Question: I have <URL> dataset.
My current R code:
'''
plot(dailyDataCenOF$cenInOFThroughput, type = "l", xaxt = "n", col = "blue",
main = "Throughput",
xlab = "Time",
ylab = "Throughput (Mbps)")
axis(side = 1, at = seq(1, 48, by = 2), labels = 0:23)
par(new = TRUE)
plot(dailyDataCenOF$cenOutOFThroughput, type = "l", xaxt = "n", col = "red",
axes = F, xlab = NA, ylab = NA)
'''
plots the following:

The result is what I want to have. Ideally I would like to have the actual time (date is not necessary) from the dataset as X axis labels. I only managed to have 0:23 representing the hours as my X axis labels. I tried to use:
'''
axis(side = 1, at = seq(2, 49, by = 2), labels = 0:23, col = "red")
'''
but the new labels overlap with the previous labels. Even the different color does not make it easy to read.
Of course I can use:
'''
axis(side = 3, at = seq(2, 49, by = 2), labels = 0:23, col = "red")
'''
but I the labels should be at the bottom.
Is there more optimal and/or effective solution for this problem?
Thank you.
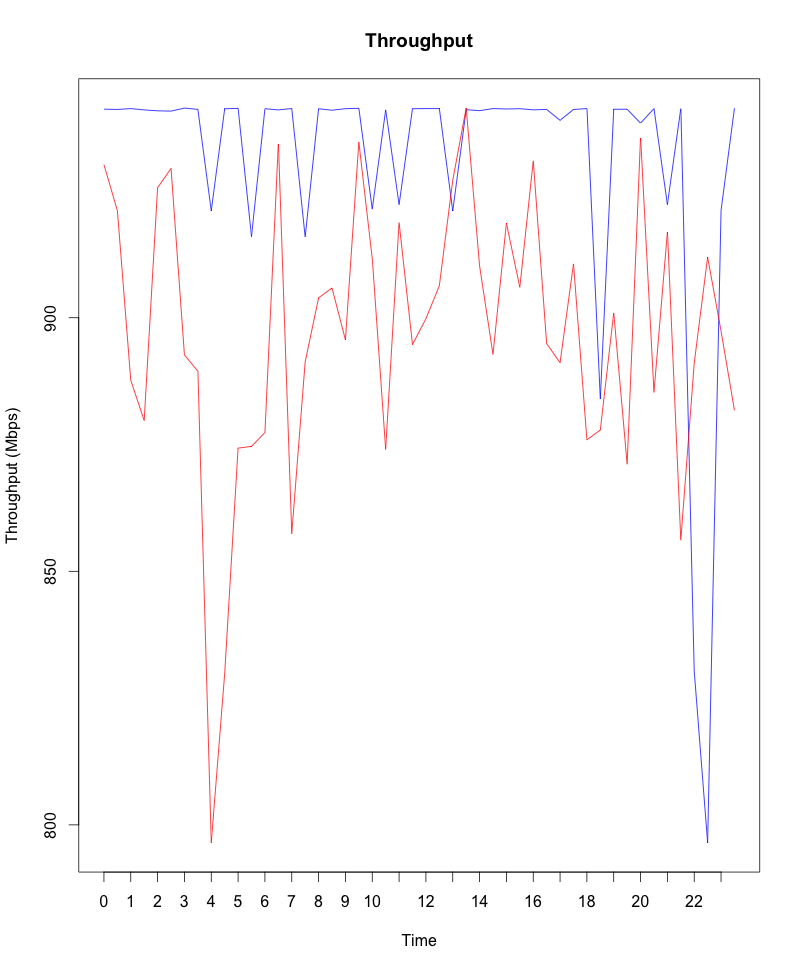
Answer: Coercion of datetime columns to appropriate objects makes this a little easier.
'''
d <- read.csv('https://dl.dropboxusercontent.com/u/<PHONE>/20140401.csv')
d[, 1] <- as.POSIXct(d[, 1], format='%Y-%m-%d %H:%M:%S')
d[, 3] <- as.POSIXct(d[, 3], format='%Y-%m-%d %H:%M:%S')
xlim <- range(do.call(c,d[c(1,3)]))
plot(d[, 1:2], type='l', xlab='Time', ylab='Throughput (Mbps)',
xlim=xlim)
par(new = TRUE)
plot(d[, 3:4], type='l', col=2, axes=F, xlab='', ylab='',
xlim=xlim)
axis(4)
box(lwd=2)
'''
Calculation of the range of datetime across the 2 columns allows for consistent xlims across the two plot calls.